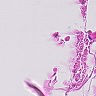
Metastatic tissue present: no